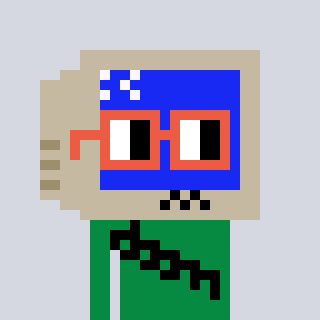
a pixel art character with square orange glasses, a old monitor-shaped head and a green-colored body on a cool background